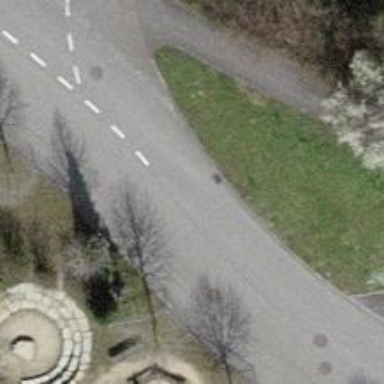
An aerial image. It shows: Wayside cross with historic significance.